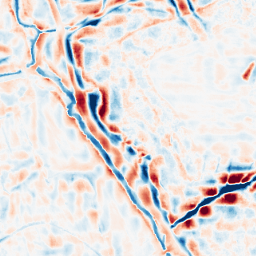
Category: wavelet
Decomposition family: wavelet_dwt
Decomposition parameters: wavelet: sym4
level: 4
Upsampling method: sinc_blackman
Upsampling parameters: scale: 2
kernel_size: 4
Upsampling scale: 2